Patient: sex M, age 51
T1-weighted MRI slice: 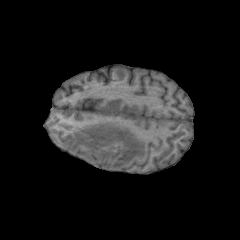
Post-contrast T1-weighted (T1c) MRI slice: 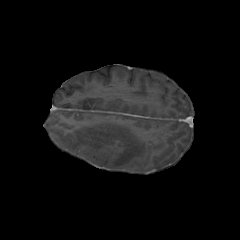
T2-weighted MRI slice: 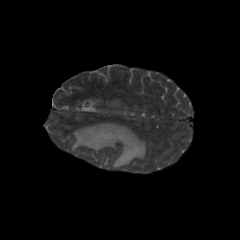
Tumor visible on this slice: yes
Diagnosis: Glioblastoma, IDH-wildtype
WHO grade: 4